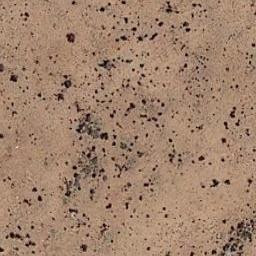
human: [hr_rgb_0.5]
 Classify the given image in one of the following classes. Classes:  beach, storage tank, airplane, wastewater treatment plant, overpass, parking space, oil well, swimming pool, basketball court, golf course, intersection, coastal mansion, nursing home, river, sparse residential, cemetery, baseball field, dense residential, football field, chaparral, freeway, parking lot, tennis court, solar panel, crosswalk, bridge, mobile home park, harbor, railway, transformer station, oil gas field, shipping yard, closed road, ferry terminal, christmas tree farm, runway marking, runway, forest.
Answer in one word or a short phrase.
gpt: chaparral